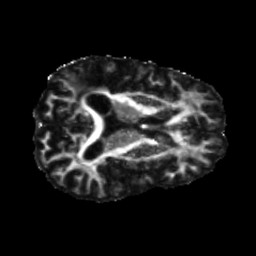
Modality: FA
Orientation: axial
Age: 54
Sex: male
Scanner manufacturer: siemens
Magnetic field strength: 3 T
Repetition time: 5.25 s
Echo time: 0.08 s